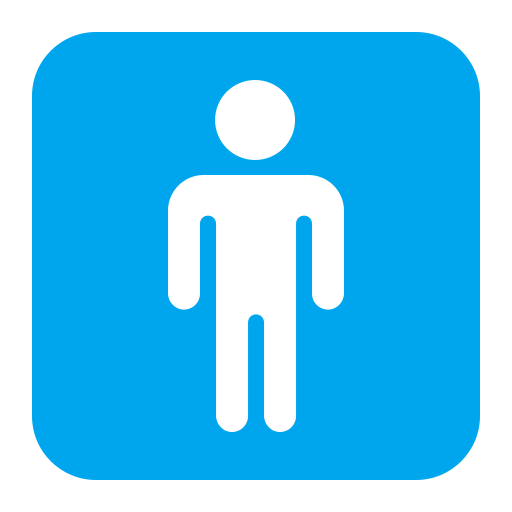
mens room flat